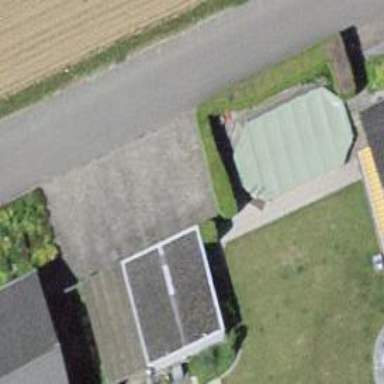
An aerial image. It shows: Building with flat roof.